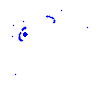
Particle: electron